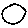
Label: circle